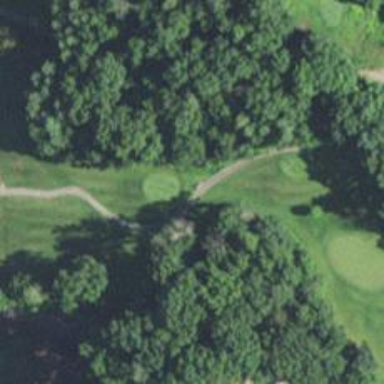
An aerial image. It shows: Path used for both walking and golf.